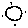
Label: sun